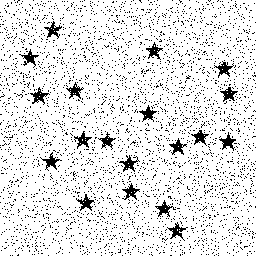
Squares: 0
Triangles: 0
Stars: 19
Total shapes: 19